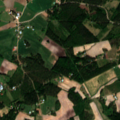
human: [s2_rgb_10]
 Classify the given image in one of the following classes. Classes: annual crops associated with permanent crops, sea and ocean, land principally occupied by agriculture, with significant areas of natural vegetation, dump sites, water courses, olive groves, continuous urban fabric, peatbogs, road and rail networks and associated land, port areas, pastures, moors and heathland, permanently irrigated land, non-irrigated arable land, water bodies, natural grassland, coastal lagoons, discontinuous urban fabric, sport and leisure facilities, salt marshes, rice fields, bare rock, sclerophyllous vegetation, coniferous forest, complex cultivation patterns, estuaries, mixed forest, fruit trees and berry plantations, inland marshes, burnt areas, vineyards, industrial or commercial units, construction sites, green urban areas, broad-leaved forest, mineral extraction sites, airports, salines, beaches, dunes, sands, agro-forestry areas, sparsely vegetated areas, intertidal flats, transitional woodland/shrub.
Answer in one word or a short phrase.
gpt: land principally occupied by agriculture, with significant areas of natural vegetation, coniferous forest